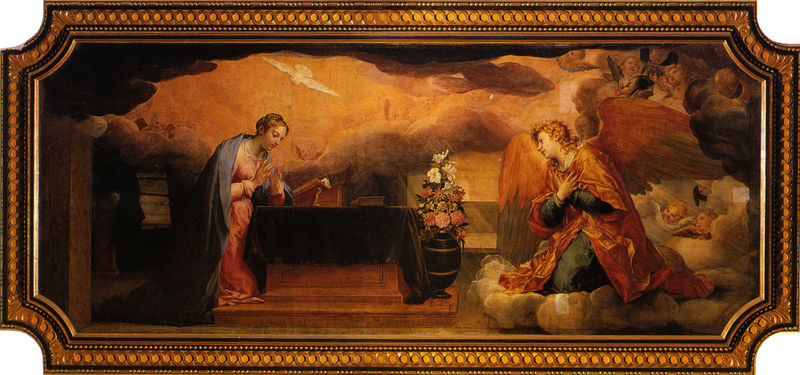
Titel: Verkündigung an Maria
Künstler: Peter Candid
Standort: München
Institution: Frauenkirche
Schlagwörter: blau, dunkel, flügel, gemälde, gott, gruppe, hand, himmel, schatten, umhang, vogel, weiß, wolken, frauen, gelb, grün, ocker, blume, blumen, braun, brust, finger, frau, frisur, haar, hell, hintergrund, holz, licht, mitte, orange, profil, schwarz, tisch, blüten, rosen, rot, tuch, wolke, beige, malerei, ornament, gesichter, architektur, arme, barock, bibel, falten, federn, gesicht, rahmen, samt, taube, ärmel, bild, hände, tischdecke, vögel, sonne, dunkelheit, figur, gewand, gold, haare, mantel, decke, kind, locke, locken, rosa, engel, putte, putto, vase, bücher, rahmung, blumenvase, italien, figuren, angst, treppen, zopf, detail, trennung, dekor, lesen, ramen, stufe, stufen, knie, schwanger, geneigt, blumenstrauß, strauß, punkte, penis, lichtstrahl, buch, rechteck, religion, strahlen, schweben, jungfrau, lockig, knien, strahl, beten, gebet, lilie, altar, besuch, schein, himme, christus, jesus, knieend, andacht, empfang, sonnenschein, sonnenstrahlen, chor, ehrfurcht, verneigen, heiliger, huldigung, herz, empire, lilien, heilig, putten, maria, madonna, anbetung, betend, erzengel, putti, verkündigung, michael, geburt, fromm, geist, unschuld, mensa, rost, glorie, heiliger geist, gabriel, gottvater, friedenstaube, rhamen, empfängnis, wolkendecke, messias, hold, maria empfängnis, ave maria, unbefleckt, uriel, hl. geist, manirismus, erschienung, kreuzen, annunziata, goldringe, perlenleiste, cherubin, manerismus, orrange, verkundigung, verküdnigung